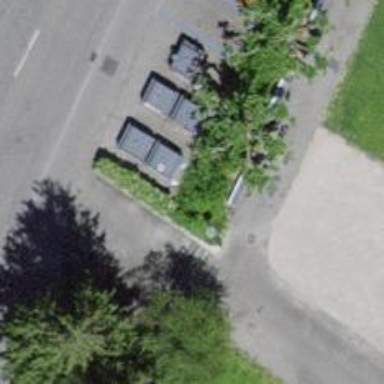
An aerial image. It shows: Recycling container at amenity designated for recycling.